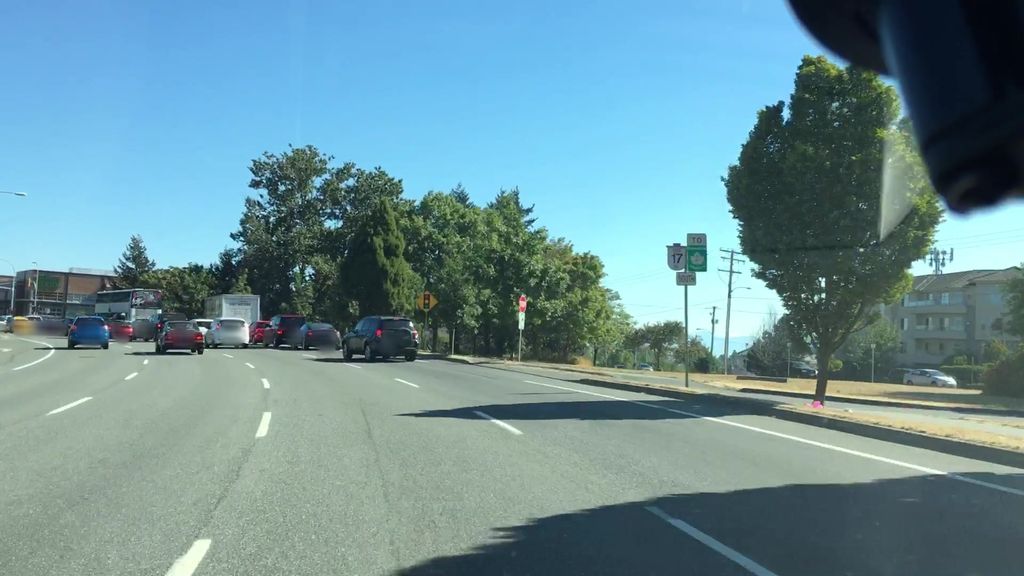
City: victoria